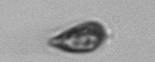
Label: Prorocentrum_triestinum